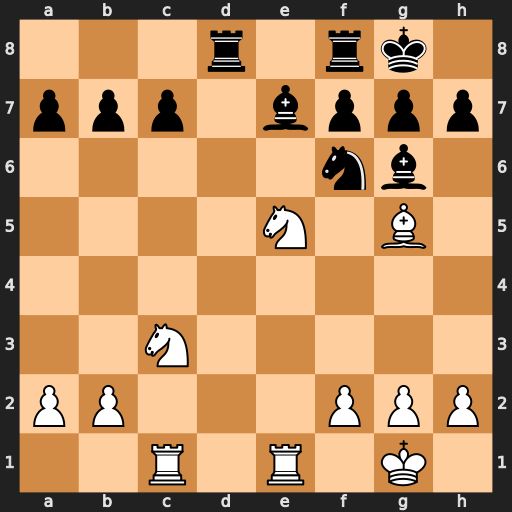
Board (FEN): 3r1rk1/ppp1bppp/5nb1/4N1B1/8/2N5/PP3PPP/2R1R1K1
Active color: w
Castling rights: -
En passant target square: -
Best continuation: Nxg6 hxg6 Rxe7